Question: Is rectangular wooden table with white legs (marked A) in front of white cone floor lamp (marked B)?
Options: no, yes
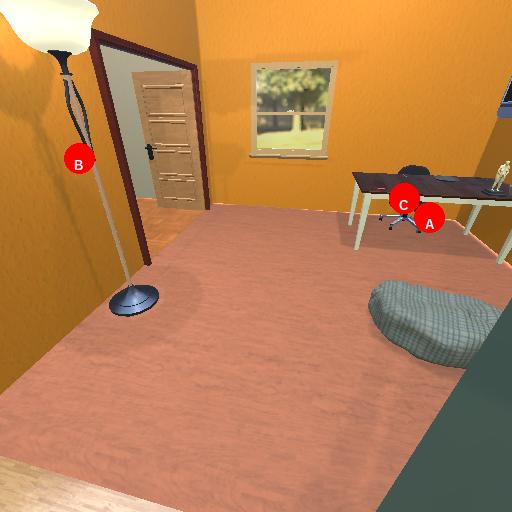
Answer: no